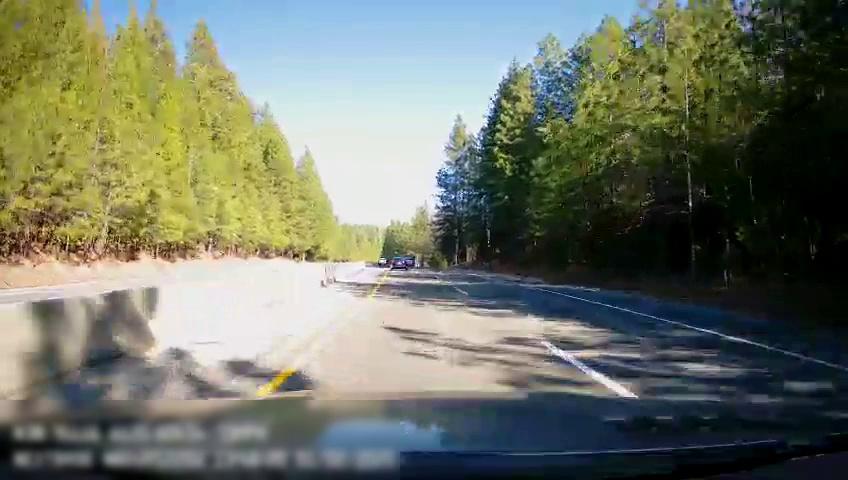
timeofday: Day
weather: Sunny
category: Drivable Space
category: Drivable Space
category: Vehicles | Car
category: Vehicles | Car
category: Lanes | Current Lane
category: Lanes | Current Lane
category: Lanes | Alternate Lane